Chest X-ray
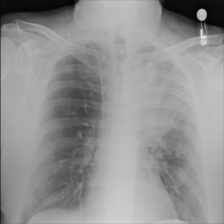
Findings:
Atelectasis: negative
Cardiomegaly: negative
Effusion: negative
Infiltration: negative
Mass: negative
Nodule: positive
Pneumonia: negative
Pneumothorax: negative
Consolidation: negative
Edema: negative
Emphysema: negative
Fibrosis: negative
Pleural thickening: negative
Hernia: negative